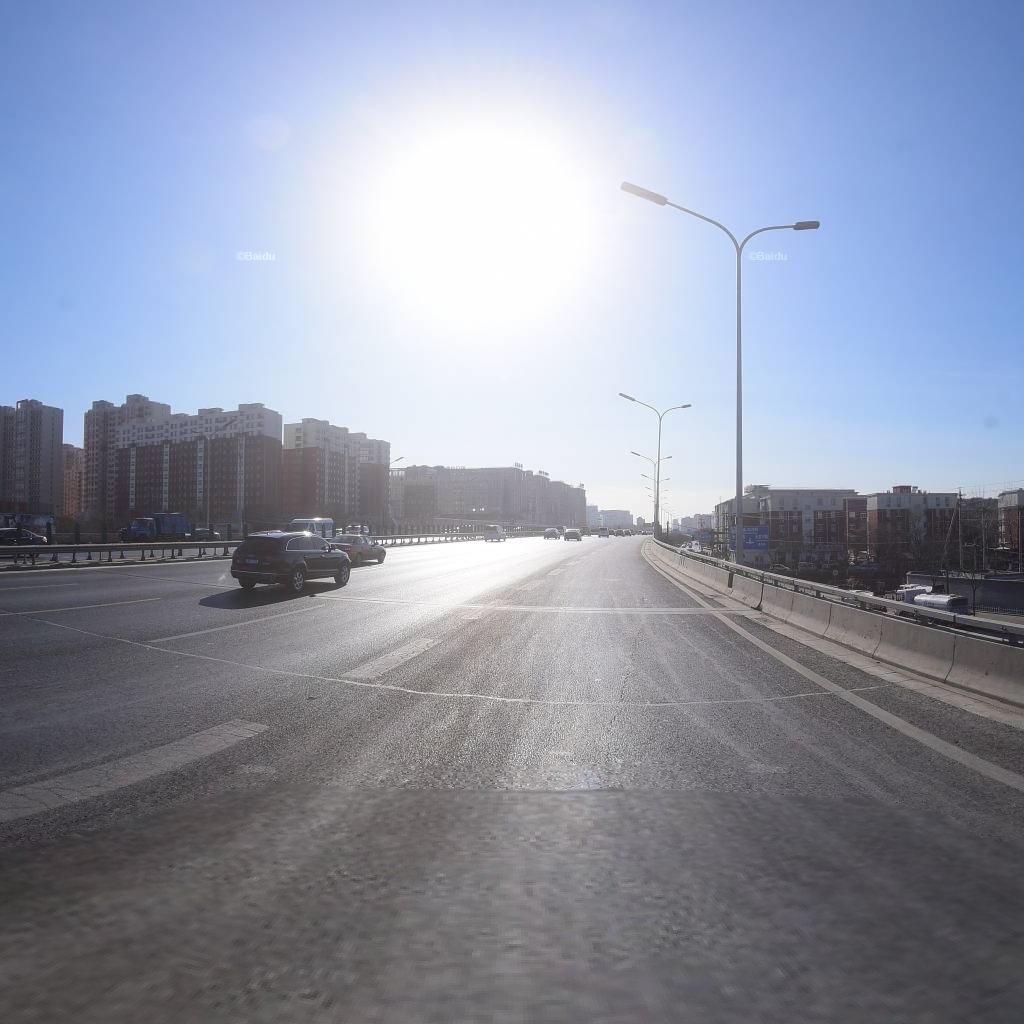
Region: Haidian
Road damage annotations: longitudinal crack, transverse patch